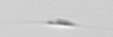
Label: Cylindrotheca_morphotype1